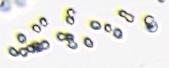
Label: Phaeocystis